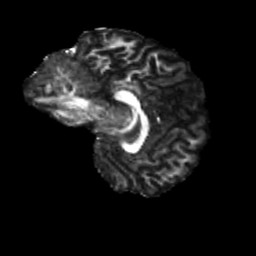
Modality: FA
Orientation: sagittal
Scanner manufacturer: siemens
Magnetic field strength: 3 T
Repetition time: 4 s
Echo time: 0.0594 s